Interaction volume radius: 5 \u00c5
Interaction volume height: 10 \u00c5
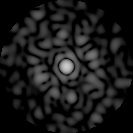
Disorder parameter: 0.7682